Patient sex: M
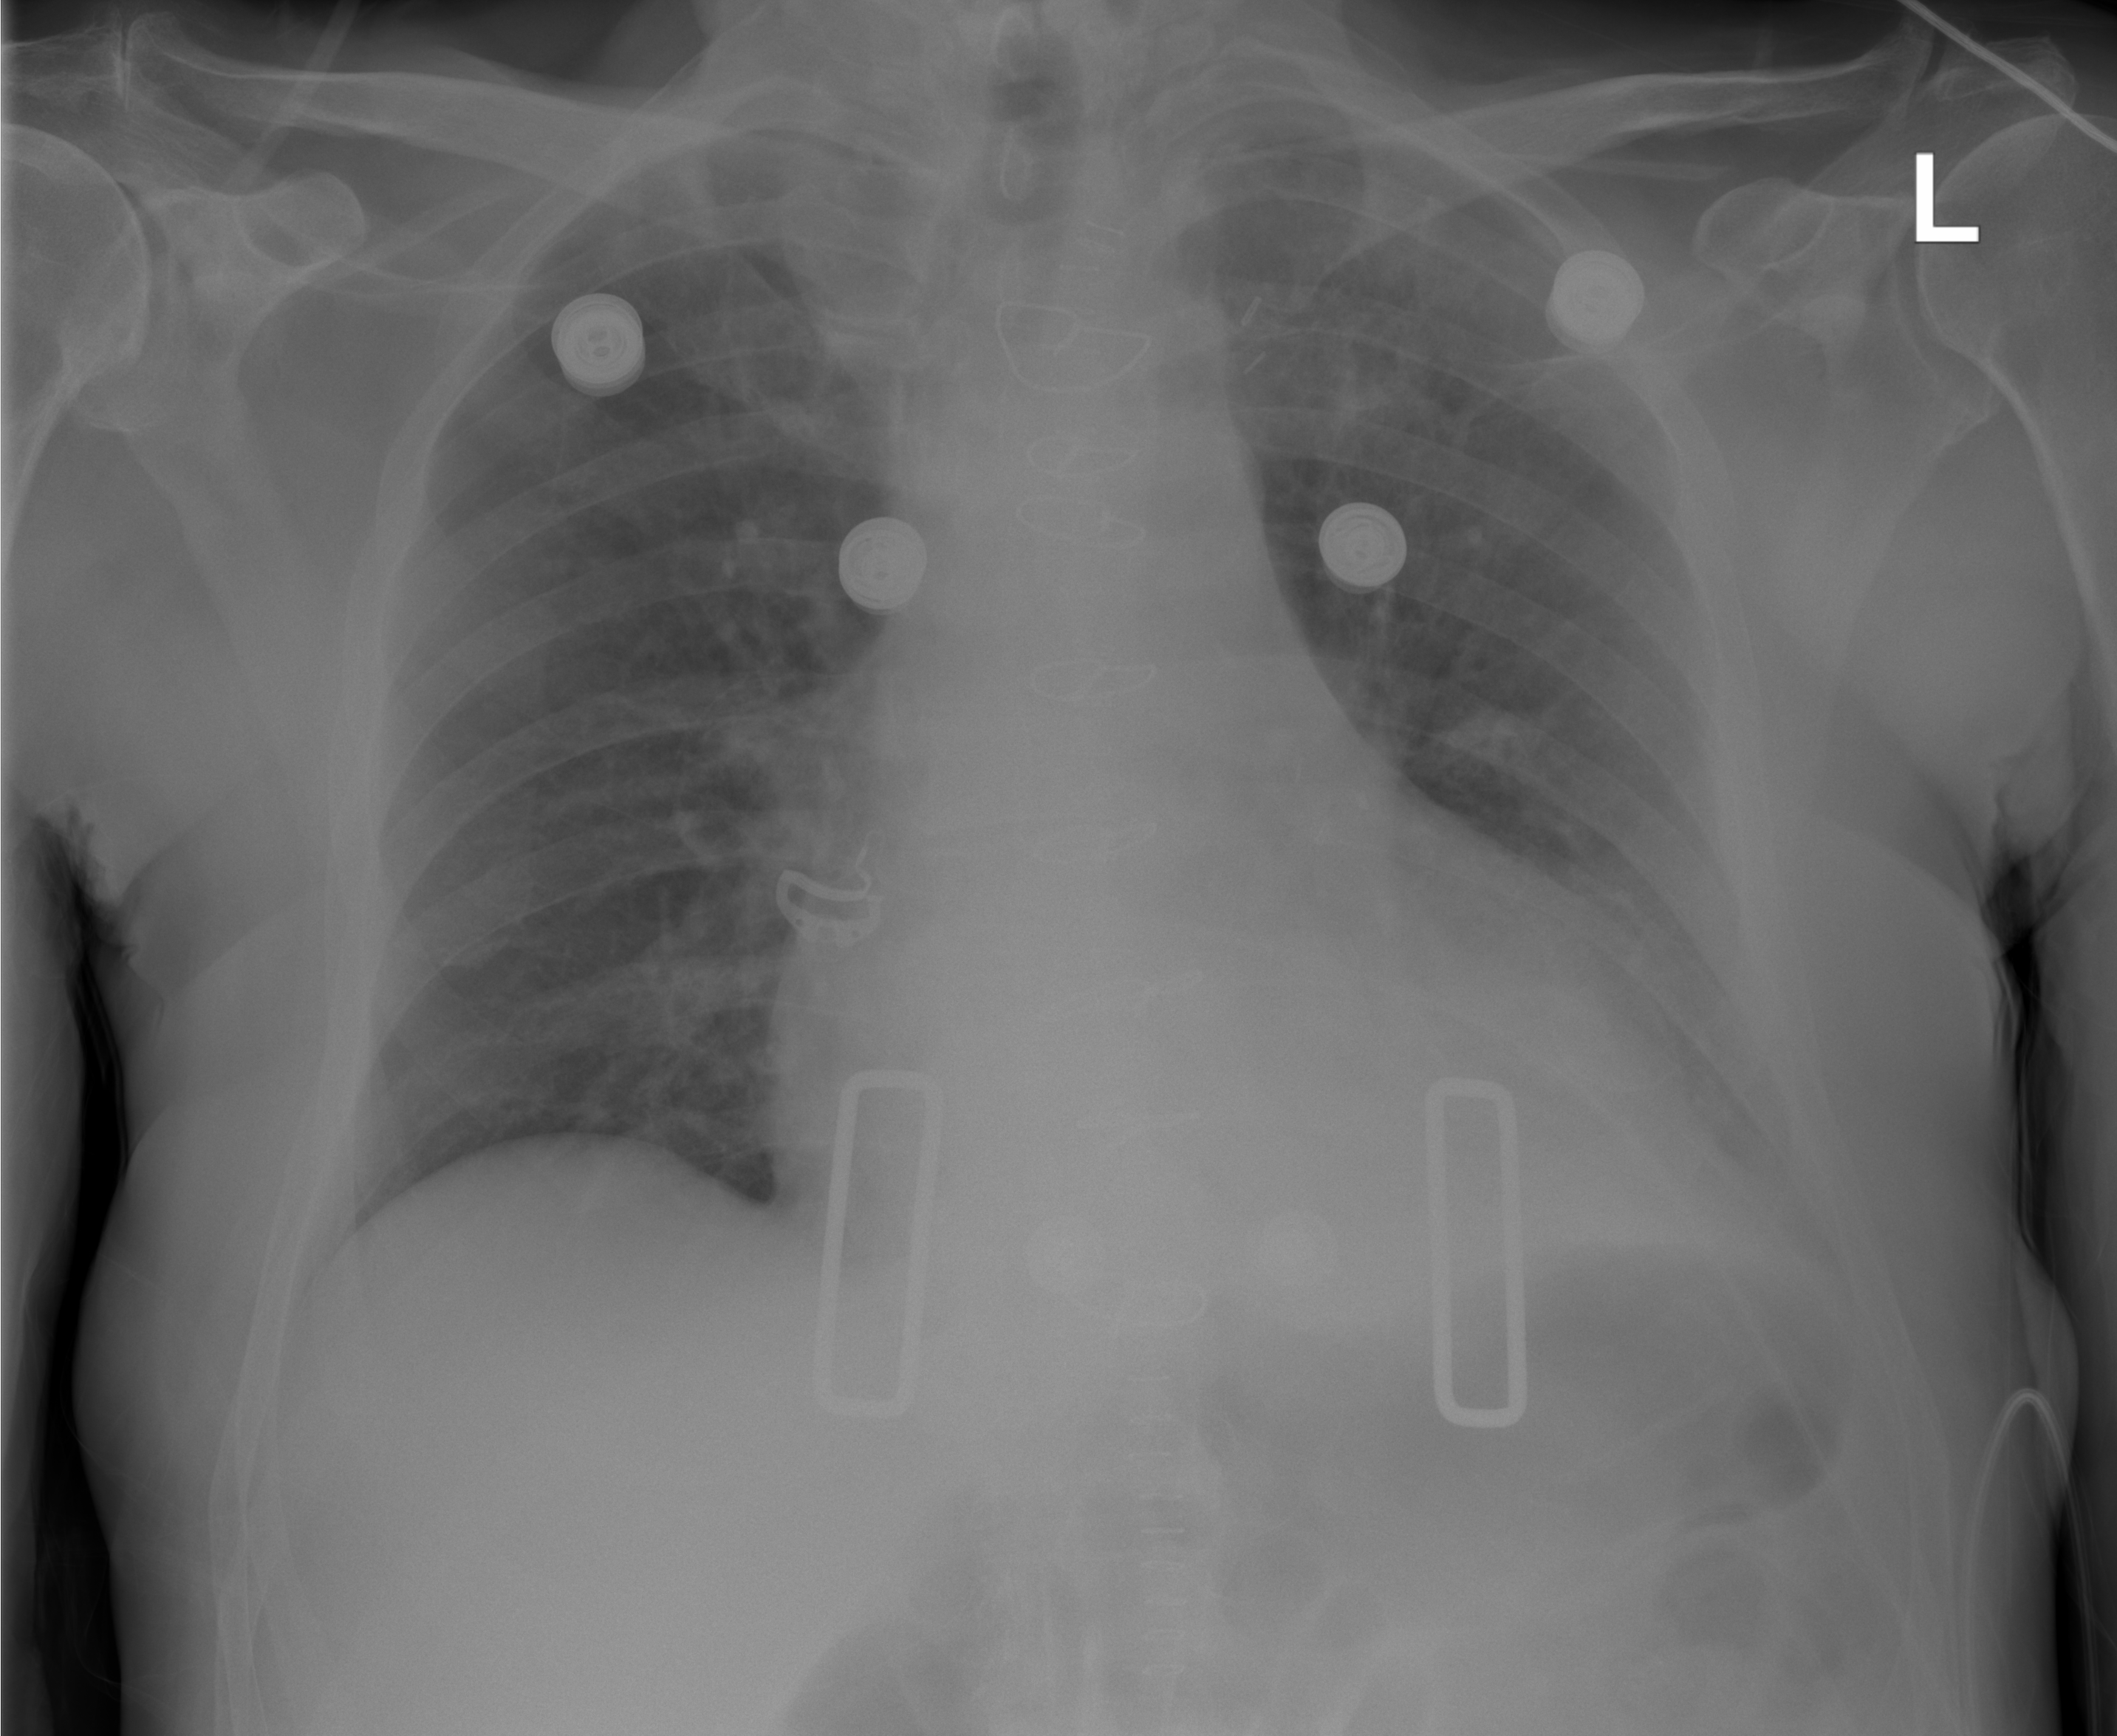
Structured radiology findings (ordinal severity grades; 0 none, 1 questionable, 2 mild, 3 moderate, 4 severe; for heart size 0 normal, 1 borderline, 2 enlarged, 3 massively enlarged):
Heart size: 2
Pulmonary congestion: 2
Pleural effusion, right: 0
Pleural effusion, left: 2
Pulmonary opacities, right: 0
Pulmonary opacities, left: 0
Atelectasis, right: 0
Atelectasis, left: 2